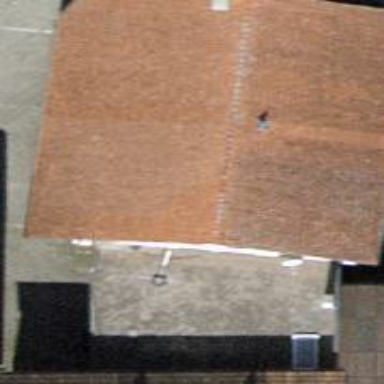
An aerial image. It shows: Gabled roof on farm auxiliary building.